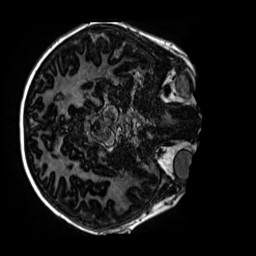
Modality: MP2RAGE
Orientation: axial
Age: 9
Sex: male
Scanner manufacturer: siemens
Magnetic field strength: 3 T
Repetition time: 4 s
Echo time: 0.00299 s